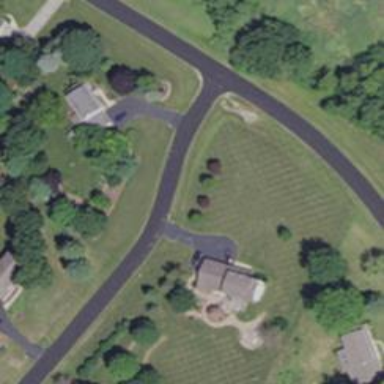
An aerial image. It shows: Residential road.